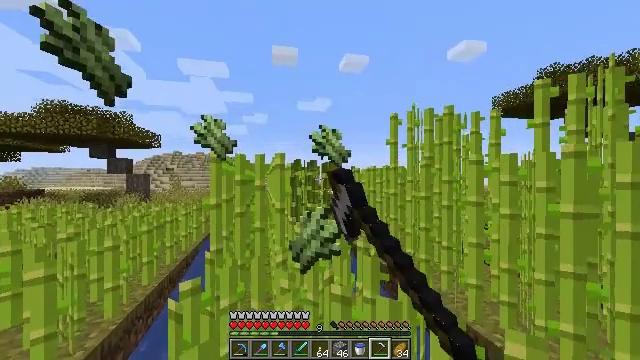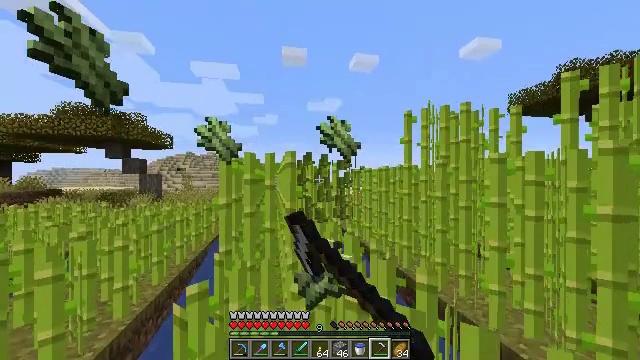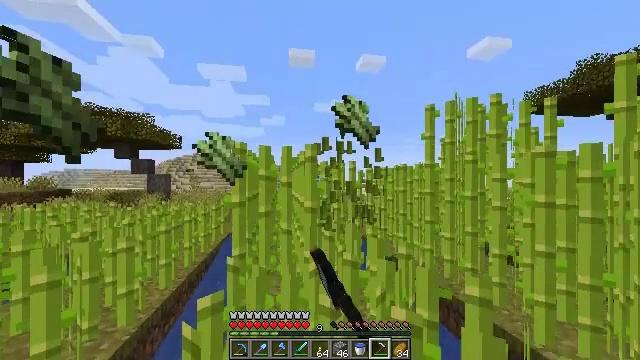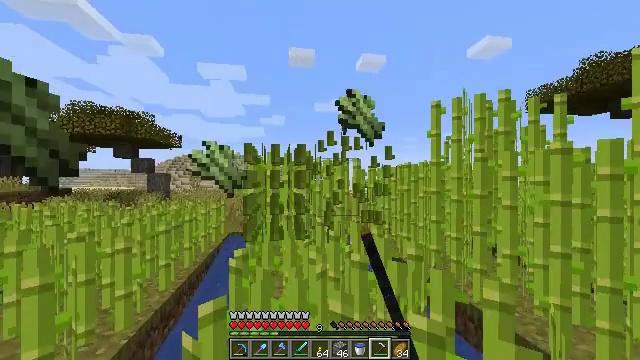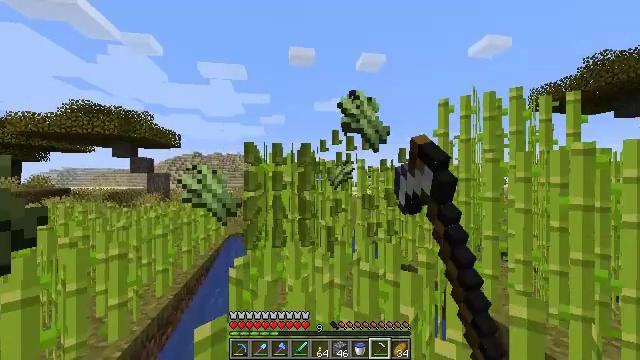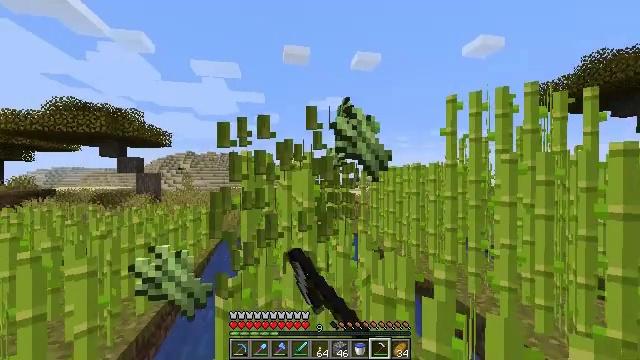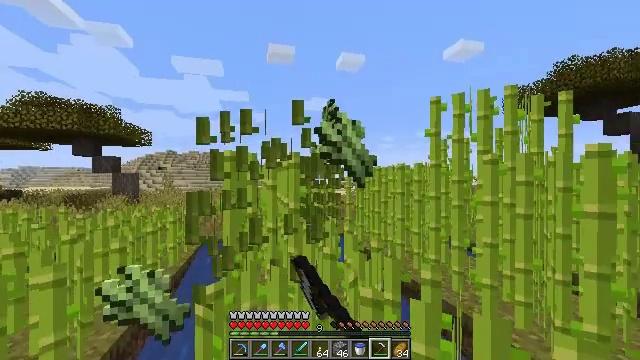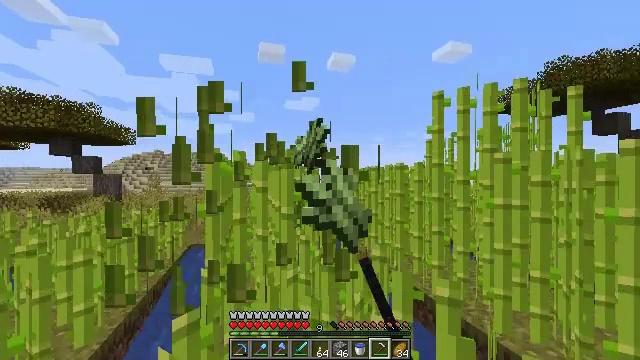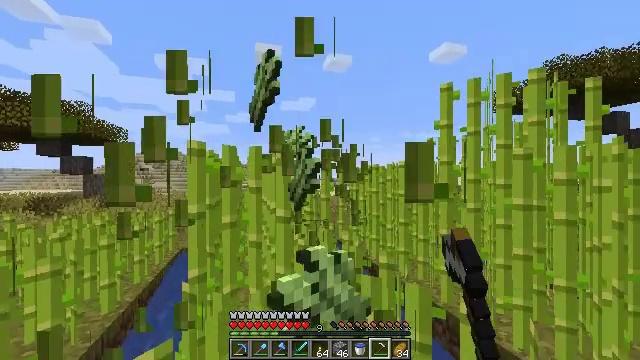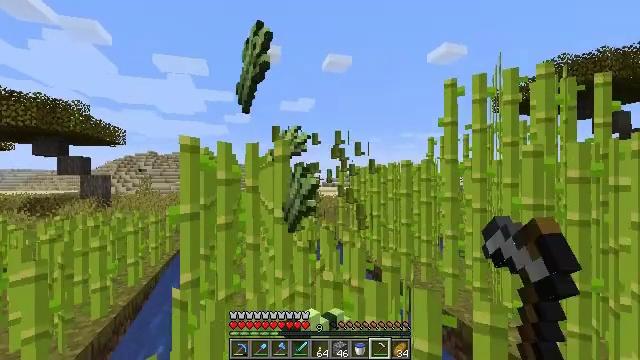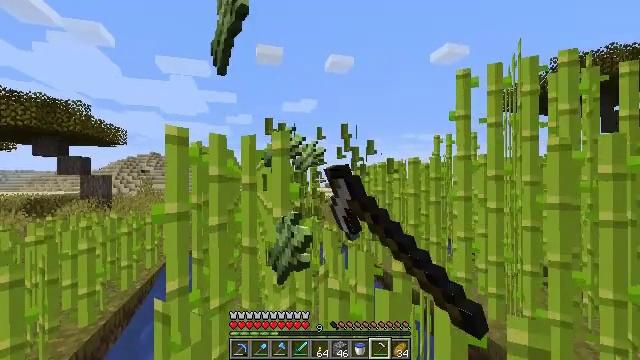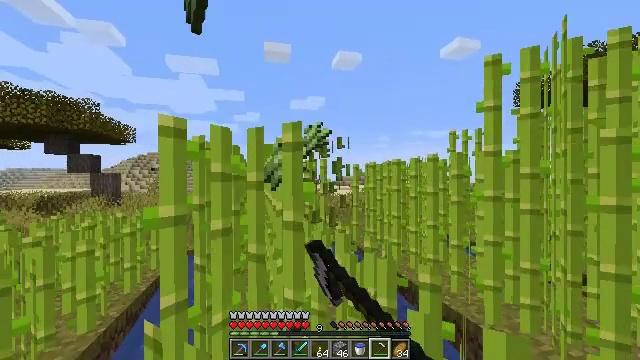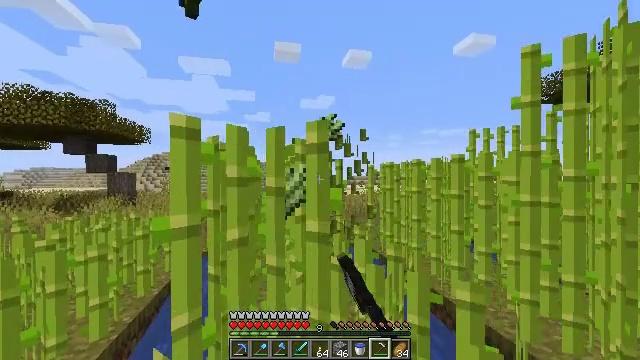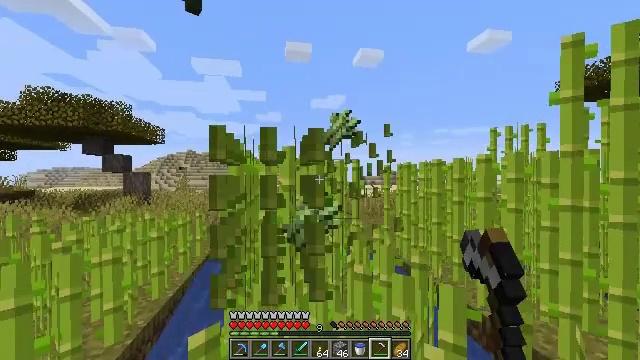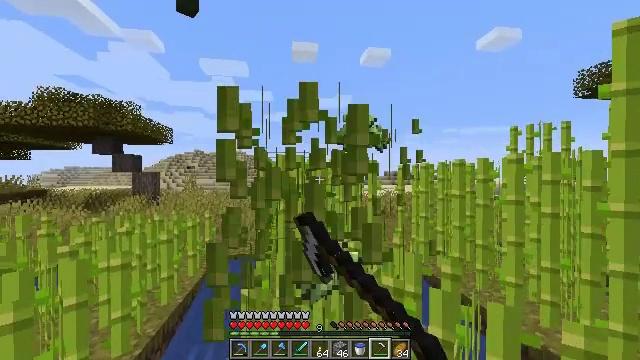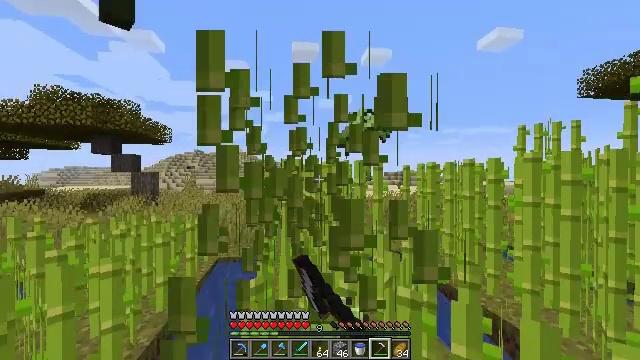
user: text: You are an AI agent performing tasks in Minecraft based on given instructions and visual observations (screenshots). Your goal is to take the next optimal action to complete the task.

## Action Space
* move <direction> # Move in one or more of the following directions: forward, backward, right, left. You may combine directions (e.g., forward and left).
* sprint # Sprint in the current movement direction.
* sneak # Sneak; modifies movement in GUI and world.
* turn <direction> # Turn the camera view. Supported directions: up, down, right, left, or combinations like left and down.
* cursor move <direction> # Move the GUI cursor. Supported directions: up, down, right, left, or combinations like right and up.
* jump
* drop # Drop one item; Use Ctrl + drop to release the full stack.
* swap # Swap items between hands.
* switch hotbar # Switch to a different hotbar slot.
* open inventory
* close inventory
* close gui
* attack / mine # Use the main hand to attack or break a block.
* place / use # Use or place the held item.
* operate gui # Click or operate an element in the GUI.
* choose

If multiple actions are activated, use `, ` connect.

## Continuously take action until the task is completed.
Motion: motion action
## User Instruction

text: Gather sugar cane for crafting.
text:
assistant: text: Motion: move forward and move left, turn left, attack / mine
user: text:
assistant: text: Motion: move forward and move left, turn left, attack / mine
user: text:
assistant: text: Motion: move forward, attack / mine
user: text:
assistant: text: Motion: move forward, attack / mine
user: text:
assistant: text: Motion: move forward, turn right, attack / mine
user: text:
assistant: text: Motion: move forward, turn right, attack / mine
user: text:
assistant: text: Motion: move forward, turn right, attack / mine
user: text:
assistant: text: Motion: move forward, attack / mine
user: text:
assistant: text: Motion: move forward, attack / mine
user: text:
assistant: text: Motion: move forward, attack / mine
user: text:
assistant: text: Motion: move forward and move left, turn left, attack / mine
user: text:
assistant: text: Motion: move forward and move left, turn left, attack / mine
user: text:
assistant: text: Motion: move forward and move left, turn left, attack / mine
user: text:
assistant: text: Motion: move forward and move left, turn left, attack / mine
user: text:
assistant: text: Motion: move forward, attack / mine
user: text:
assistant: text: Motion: move forward, attack / mine
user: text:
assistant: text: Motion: move forward, turn right, attack / mine
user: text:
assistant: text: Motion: move forward, turn right, attack / mine
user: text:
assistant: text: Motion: move forward, turn right, attack / mine
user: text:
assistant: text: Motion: move forward, attack / mine
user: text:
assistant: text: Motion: move forward, attack / mine
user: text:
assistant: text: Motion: move forward, attack / mine
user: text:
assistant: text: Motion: move forward, turn left, attack / mine
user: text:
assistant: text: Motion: move forward and move left, turn left, attack / mine
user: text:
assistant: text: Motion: move forward and move left, turn left, attack / mine
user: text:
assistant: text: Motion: move forward and move left, attack / mine
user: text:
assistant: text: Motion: move forward and move left, attack / mine
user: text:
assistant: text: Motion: move forward, attack / mine
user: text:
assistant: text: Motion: move forward, attack / mine
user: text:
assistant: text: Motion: move forward, attack / mine